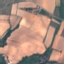
Label: PermanentCrop